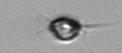
Label: Acanthoica_quattrospina